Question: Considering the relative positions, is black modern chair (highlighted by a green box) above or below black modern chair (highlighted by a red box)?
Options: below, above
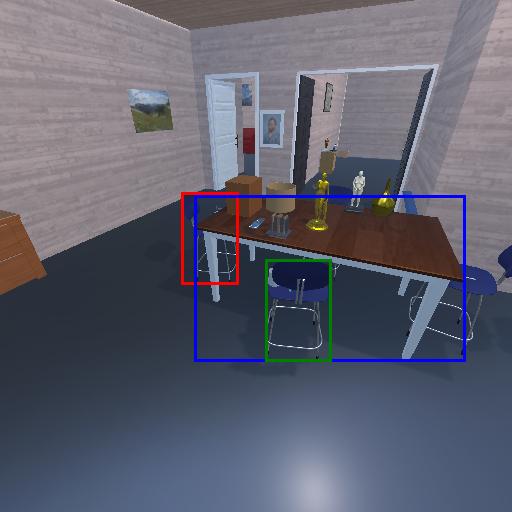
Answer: below